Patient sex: M
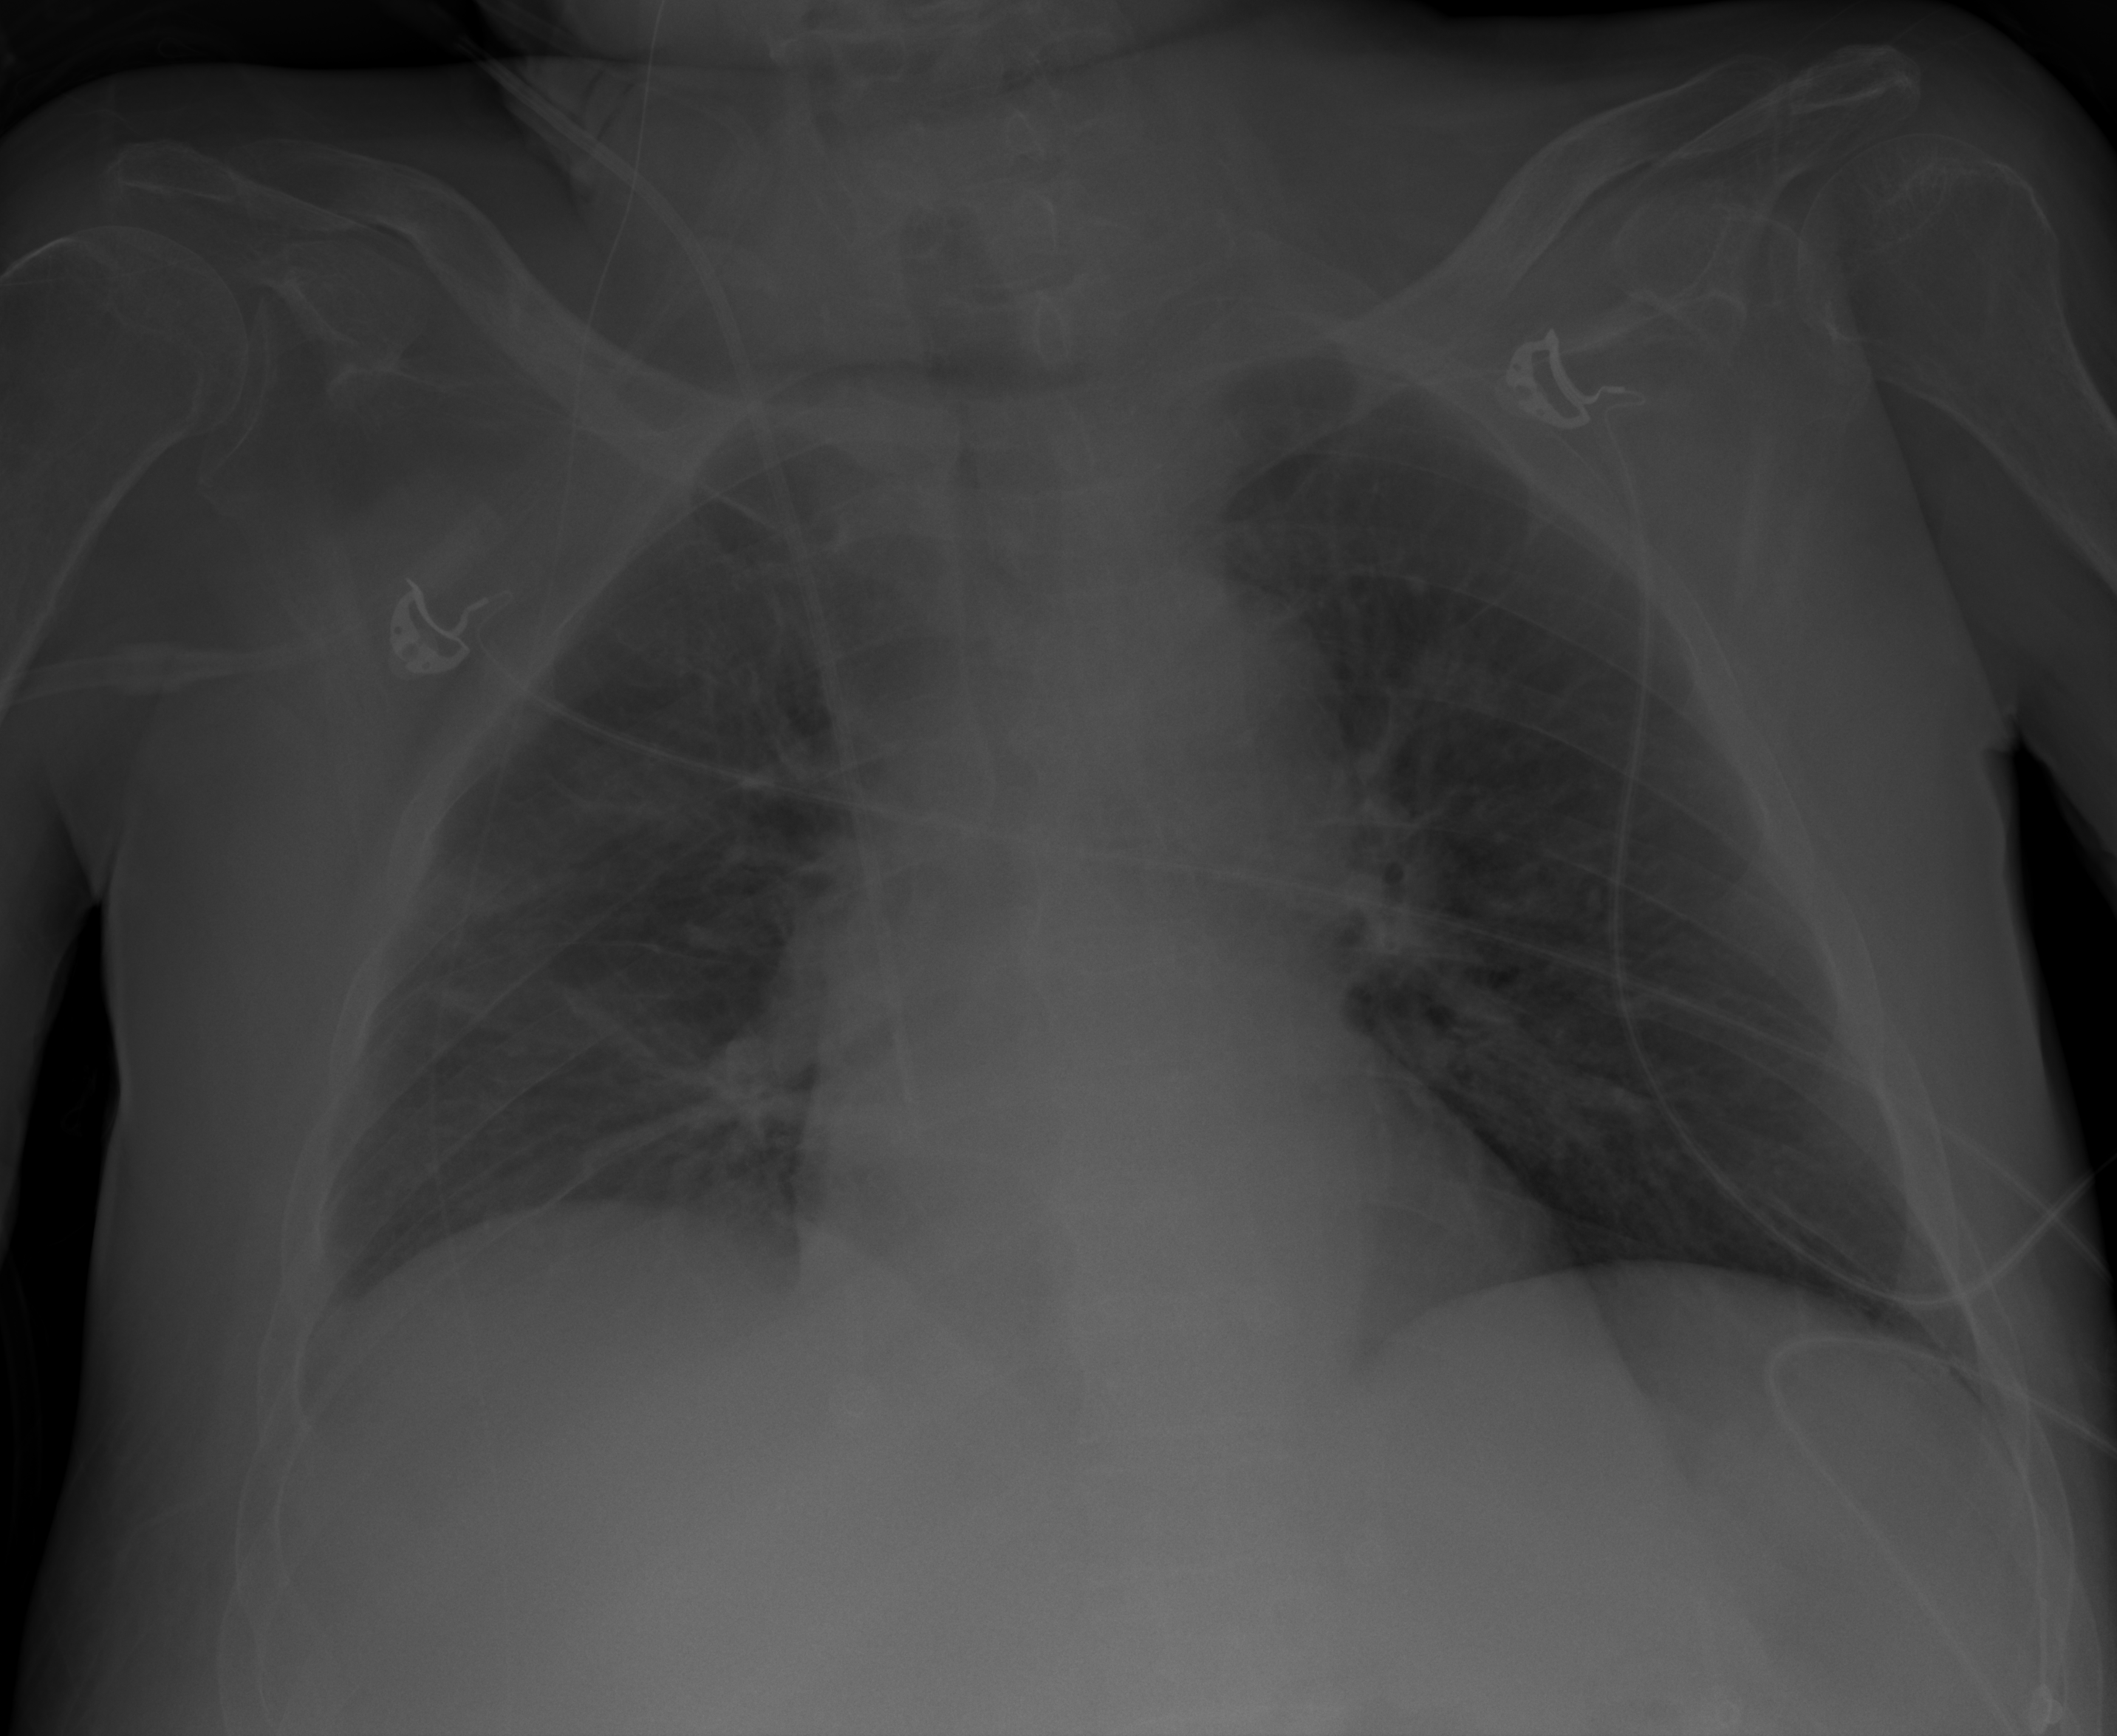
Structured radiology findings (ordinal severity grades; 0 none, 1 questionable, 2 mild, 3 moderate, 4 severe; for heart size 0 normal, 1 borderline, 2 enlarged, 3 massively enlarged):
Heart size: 1
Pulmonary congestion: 2
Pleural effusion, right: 2
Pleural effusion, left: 0
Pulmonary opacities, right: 1
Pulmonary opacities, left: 0
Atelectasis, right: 2
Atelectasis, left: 0